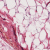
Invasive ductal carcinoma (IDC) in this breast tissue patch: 0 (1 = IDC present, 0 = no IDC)